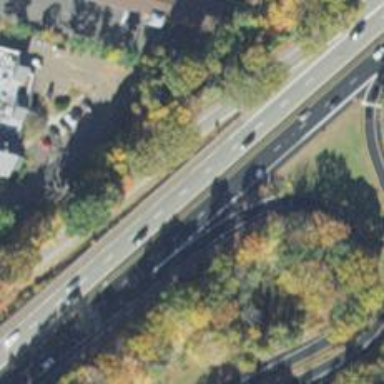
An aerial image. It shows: View of motorway.